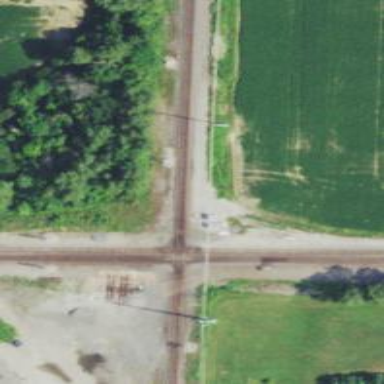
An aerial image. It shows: Railway crossing.